Field crop: tomato
Growth stage: 1
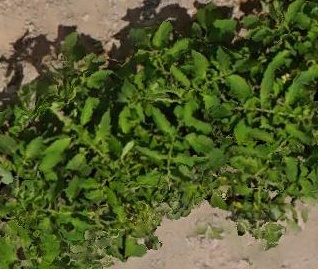
Species: tomato